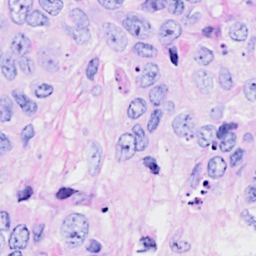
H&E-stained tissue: Breast